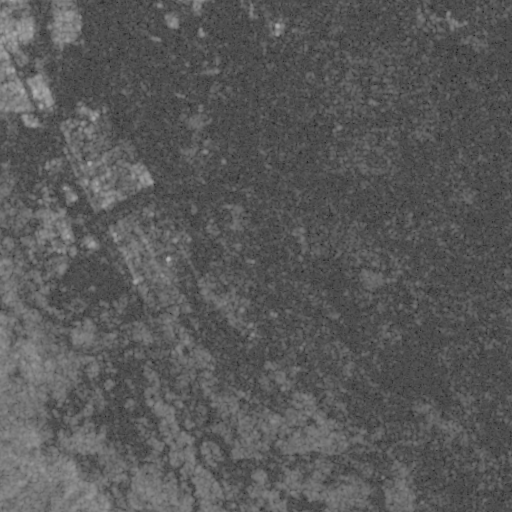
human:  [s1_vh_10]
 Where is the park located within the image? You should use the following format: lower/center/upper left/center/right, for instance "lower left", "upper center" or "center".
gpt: The park is located in the upper left of the image.
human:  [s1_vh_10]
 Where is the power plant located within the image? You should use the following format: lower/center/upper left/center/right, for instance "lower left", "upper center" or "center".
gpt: There is no power plant in the image.

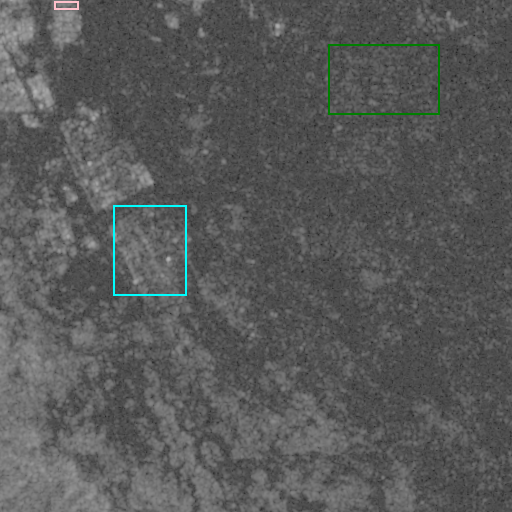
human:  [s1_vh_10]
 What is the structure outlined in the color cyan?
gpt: The structure outlined in cyan is a crop field.
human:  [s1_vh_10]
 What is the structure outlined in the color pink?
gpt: The structure outlined in pink is a park.
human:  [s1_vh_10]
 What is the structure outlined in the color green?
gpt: The structure outlined in green is a solar farm.
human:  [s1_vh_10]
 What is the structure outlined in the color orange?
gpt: There is no orange outline.